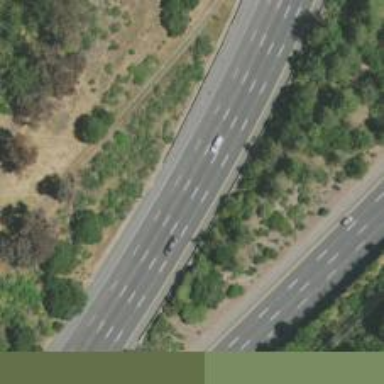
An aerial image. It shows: Motorway.